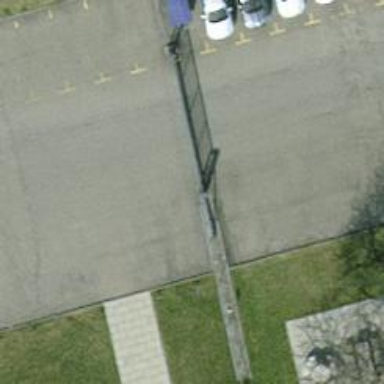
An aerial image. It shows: Gate.